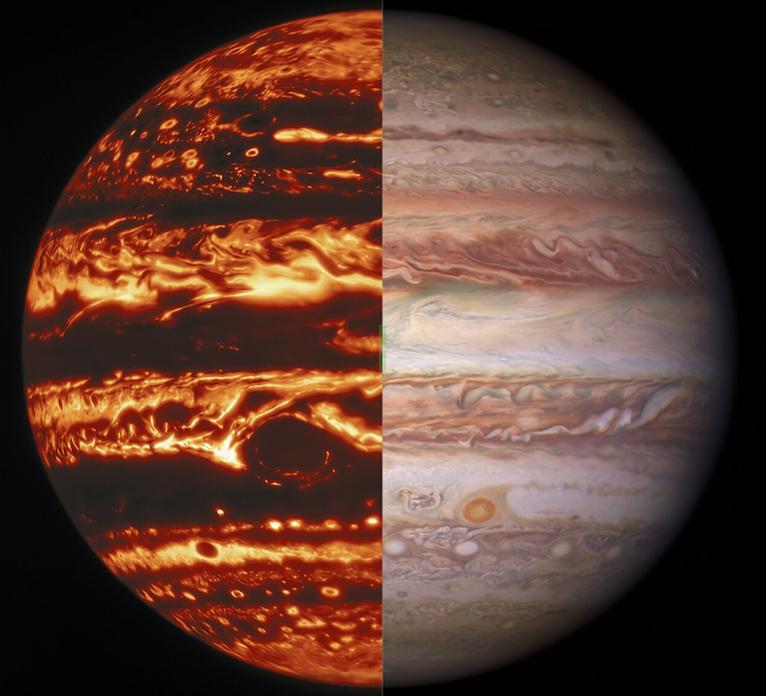
Jupiter's Bands Jupiter